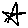
Label: star